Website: ulta-beauty
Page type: billing-address
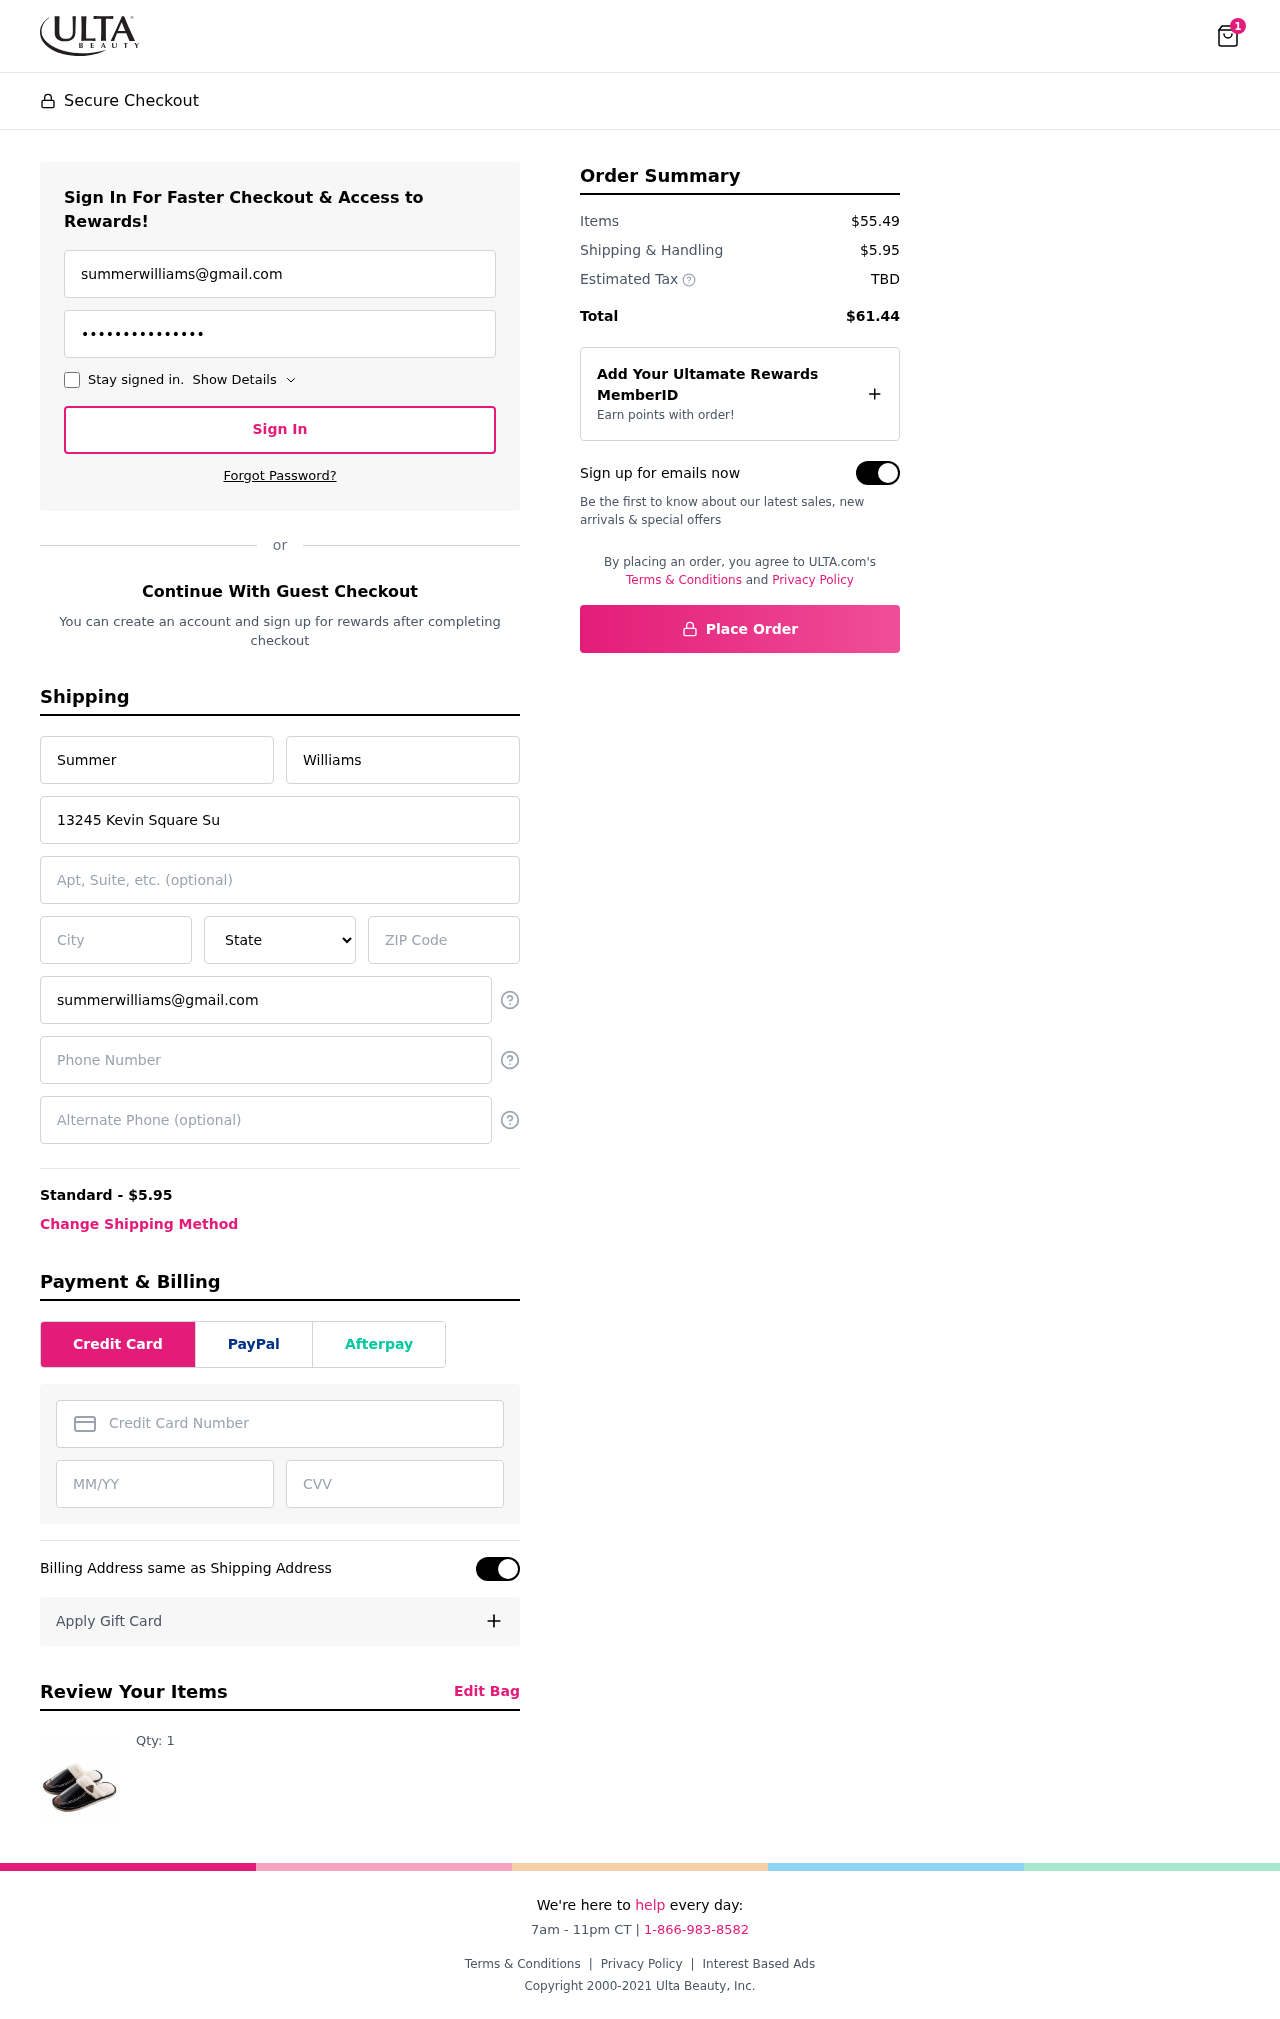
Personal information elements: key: PII_STATE
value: GU
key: PII_EMAIL
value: summerwilliams@gmail.com
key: PII_FIRSTNAME
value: Summer
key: PII_LASTNAME
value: Williams
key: PII_STREET
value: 13245 Kevin Square Suite 288
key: PII_CITY
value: Madisonburgh
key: PII_POSTCODE
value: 83511
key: PII_PHONE
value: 3884745877
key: PII_CARD_NUMBER
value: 4133 2963 3152 6414
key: PII_CARD_EXPIRY
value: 12/30
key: PII_CARD_CVV
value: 421
Product elements: key: PRODUCT1_QUANTITY
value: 1
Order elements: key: ORDER_NUM_ITEMS
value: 1
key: ORDER_SHIPPING_COST
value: $5.95
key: ORDER_SUBTOTAL
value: $55.49
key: ORDER_TOTAL
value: $61.44